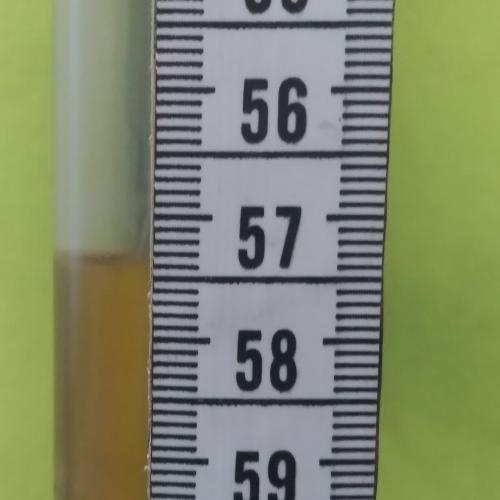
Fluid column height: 57.3 cm